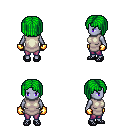
a pixel art fantasy rpg character, female body template, dark elf, purple skin, white tunic, magenta pants, green pageboy hairstyle, gold gloves, ghillies, four views (front, back, left, right), 2x2 character sprite sheet, small pixel art, hard edges, no anti-aliasing